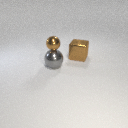
large gray metal sphere in front of large brown metal cube